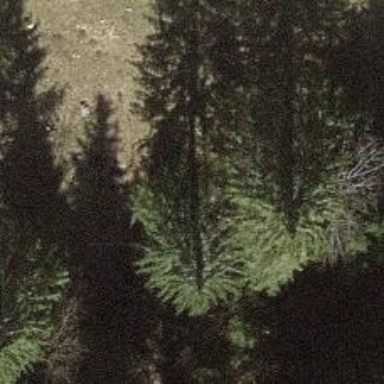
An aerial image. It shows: Single tag "natural: tree."